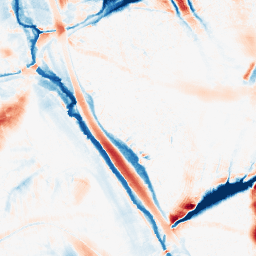
Category: morphological
Decomposition family: morphological_ellipse
Decomposition parameters: operation: average
width: 30
height: 50
Upsampling method: cubic_catmull_rom
Upsampling parameters: scale: 4
Upsampling scale: 4